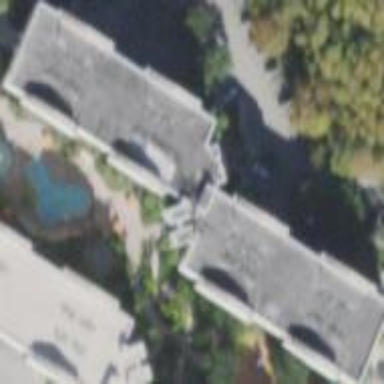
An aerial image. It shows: Hotel building.